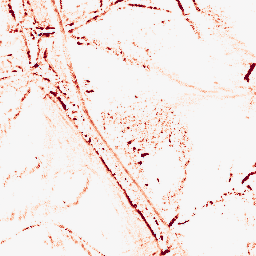
Category: morphological
Decomposition family: morphological_diamond
Decomposition parameters: operation: opening
radius: 3
Upsampling method: quintic
Upsampling parameters: scale: 8
Upsampling scale: 8